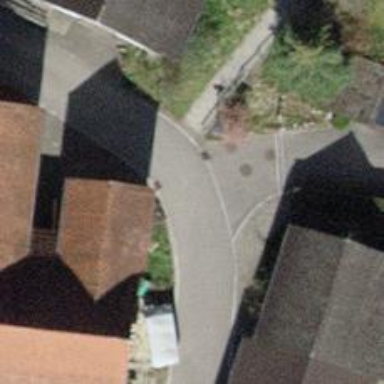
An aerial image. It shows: Residential road with asphalt surface and no sidewalk.